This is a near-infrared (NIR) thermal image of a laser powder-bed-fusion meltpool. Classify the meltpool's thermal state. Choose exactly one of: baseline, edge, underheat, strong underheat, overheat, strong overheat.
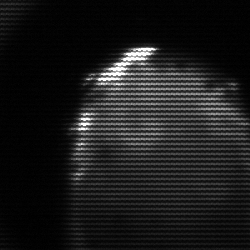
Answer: edge